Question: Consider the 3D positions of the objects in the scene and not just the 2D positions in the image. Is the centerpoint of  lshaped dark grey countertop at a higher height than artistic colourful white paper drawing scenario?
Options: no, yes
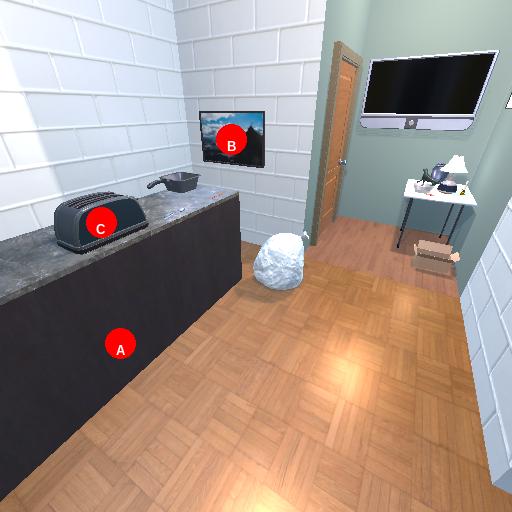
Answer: no